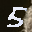
Label: 5